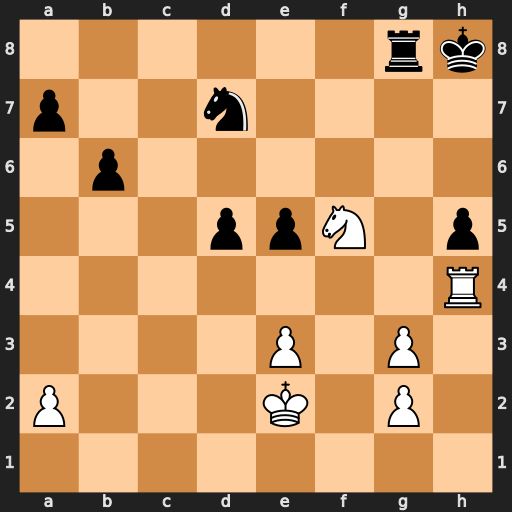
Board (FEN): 6rk/p2n4/1p6/3ppN1p/7R/4P1P1/P3K1P1/8
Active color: w
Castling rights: -
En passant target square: -
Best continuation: Rxh5#